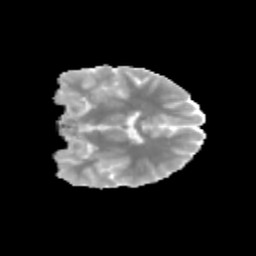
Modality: MD
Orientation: coronal
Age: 11
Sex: male
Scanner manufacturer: siemens
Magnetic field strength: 3 T
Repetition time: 3.8 s
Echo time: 0.07 s